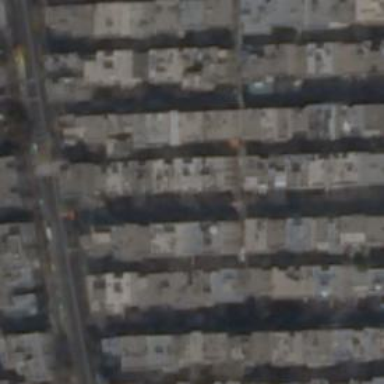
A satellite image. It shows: Residential road.